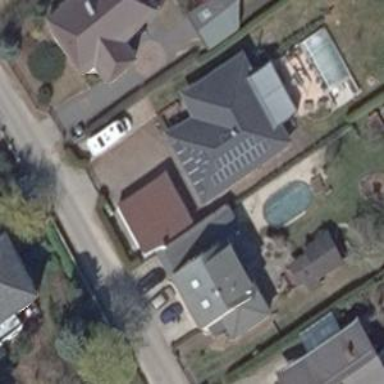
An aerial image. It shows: Detached building with hipped roof shape.